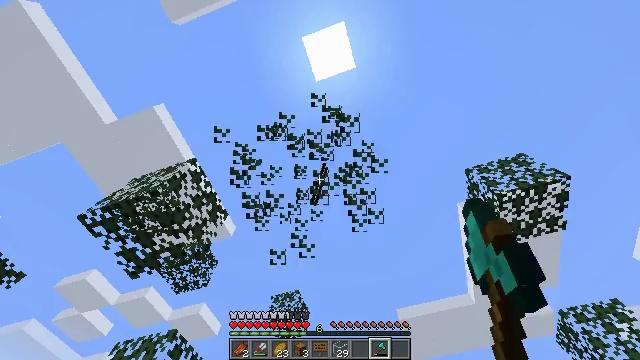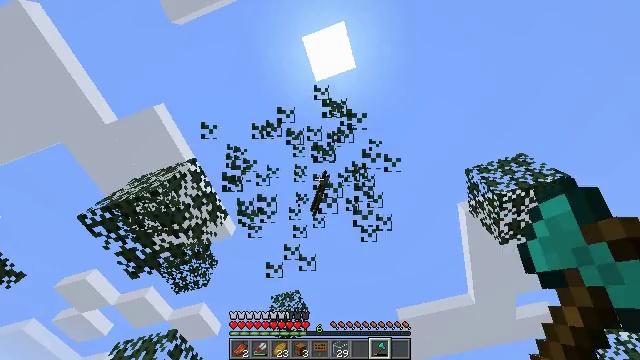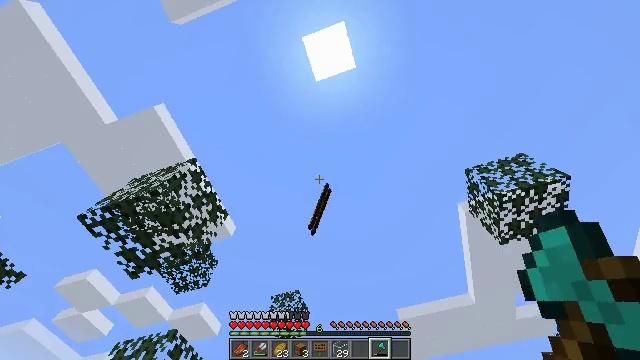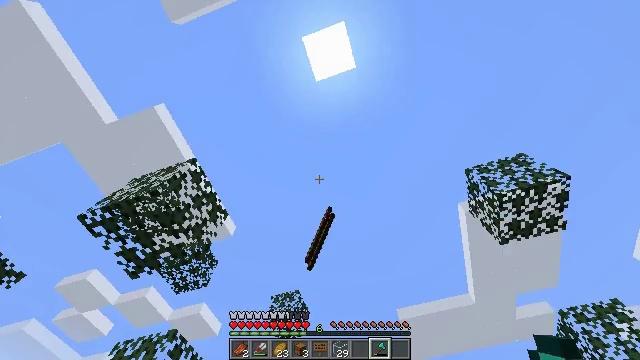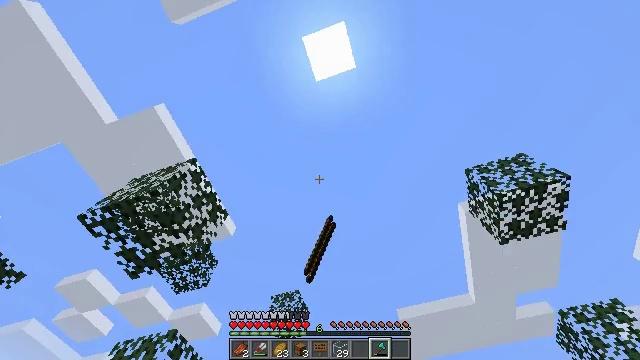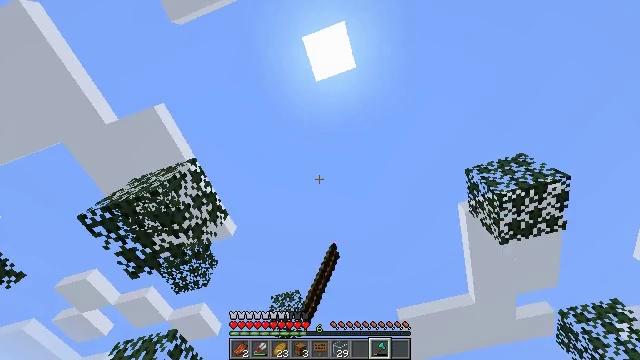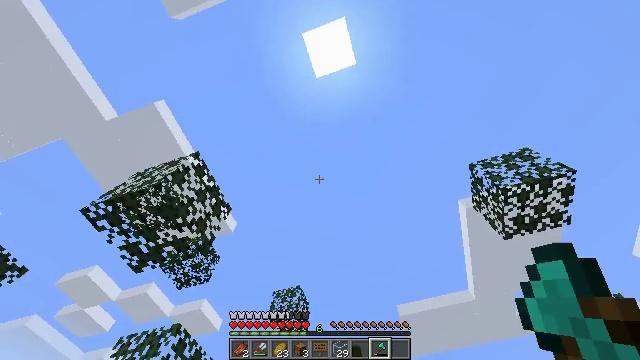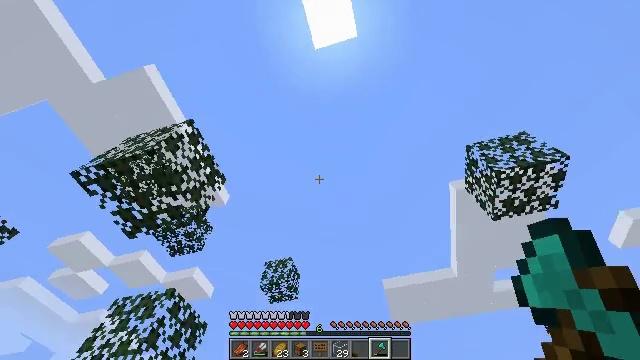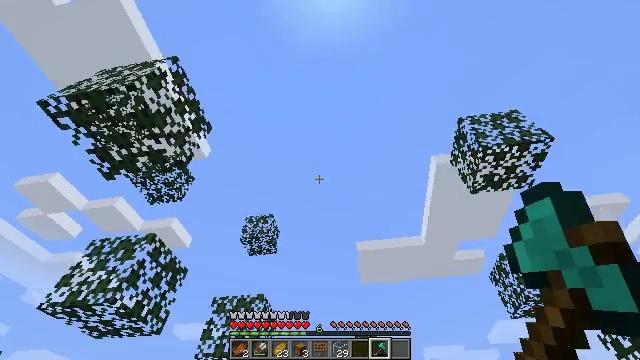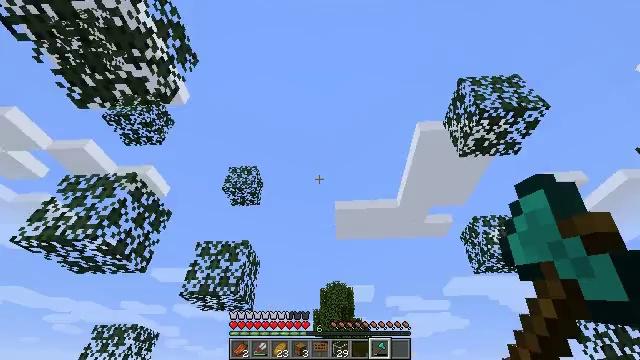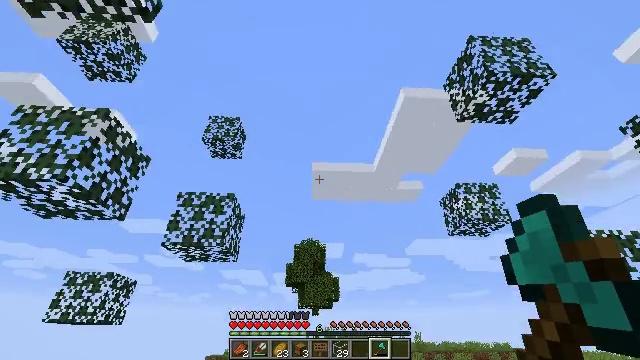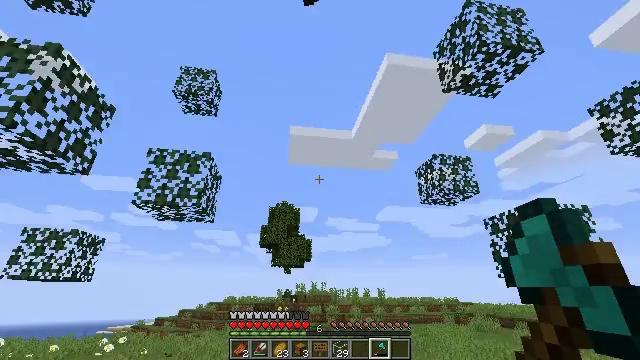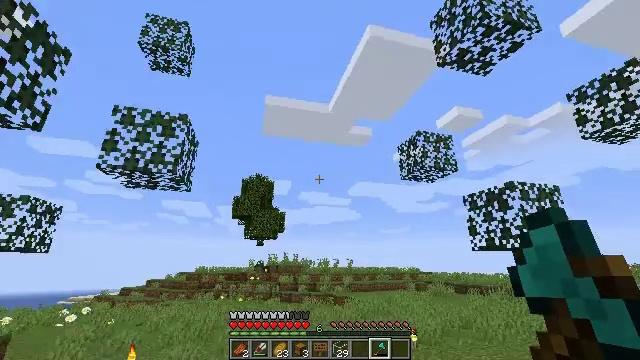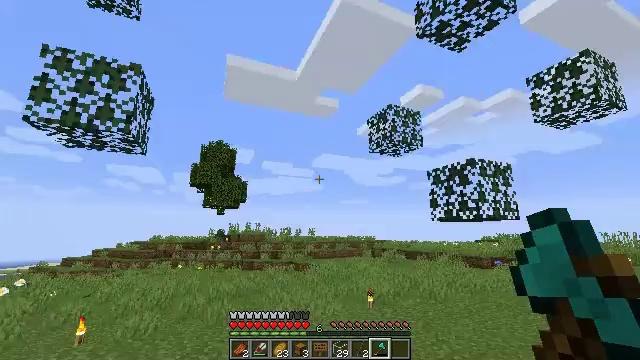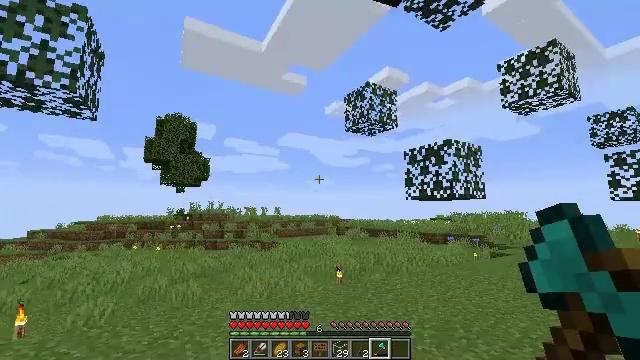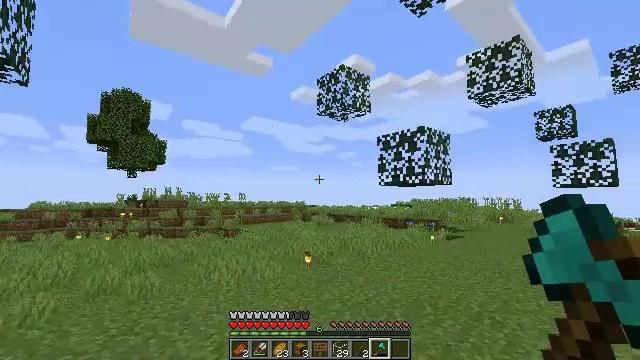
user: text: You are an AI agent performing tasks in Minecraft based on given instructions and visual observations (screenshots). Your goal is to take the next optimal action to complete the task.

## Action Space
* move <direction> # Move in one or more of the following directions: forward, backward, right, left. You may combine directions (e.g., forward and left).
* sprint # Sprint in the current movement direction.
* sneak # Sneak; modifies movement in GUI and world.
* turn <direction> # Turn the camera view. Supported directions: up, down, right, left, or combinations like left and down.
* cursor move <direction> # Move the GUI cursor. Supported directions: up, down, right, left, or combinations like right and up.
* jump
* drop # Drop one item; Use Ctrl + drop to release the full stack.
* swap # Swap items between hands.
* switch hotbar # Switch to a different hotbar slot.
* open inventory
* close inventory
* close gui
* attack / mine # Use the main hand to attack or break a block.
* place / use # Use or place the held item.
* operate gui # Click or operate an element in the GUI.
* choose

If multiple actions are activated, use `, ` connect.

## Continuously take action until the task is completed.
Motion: motion action
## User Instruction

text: Attack the torch to pick it up.
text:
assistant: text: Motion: attack / mine
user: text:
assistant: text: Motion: attack / mine
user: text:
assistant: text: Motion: attack / mine
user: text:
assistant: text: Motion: attack / mine
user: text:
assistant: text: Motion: attack / mine
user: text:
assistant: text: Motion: move forward and move left
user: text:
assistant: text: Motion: move forward and move left, turn right and down
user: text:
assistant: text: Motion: move forward and move left, turn right and down
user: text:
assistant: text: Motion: move forward and move left, turn right and down
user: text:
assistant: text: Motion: move forward and move left, turn right and down
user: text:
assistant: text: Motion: move forward and move left, turn right and down
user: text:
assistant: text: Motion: move forward and move left, turn right and down
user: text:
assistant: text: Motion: move forward and move left, turn right and down
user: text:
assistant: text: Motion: move forward and move left, turn right and down
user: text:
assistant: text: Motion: move forward and move left, turn right and down
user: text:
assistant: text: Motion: move forward and move left, turn right and down
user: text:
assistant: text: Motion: move forward and move left, turn right and down
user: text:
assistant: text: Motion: move forward and move left, turn right and up
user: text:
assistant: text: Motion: move forward, turn right and up
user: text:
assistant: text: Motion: move forward, turn right
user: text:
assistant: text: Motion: move forward
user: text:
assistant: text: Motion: move forward
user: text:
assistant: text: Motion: move forward
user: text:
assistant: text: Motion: move forward
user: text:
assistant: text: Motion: move forward
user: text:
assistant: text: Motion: move forward
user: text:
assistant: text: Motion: move forward, sprint
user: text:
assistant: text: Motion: move forward, sprint
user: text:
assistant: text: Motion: move forward, sprint
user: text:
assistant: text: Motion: move forward, sprint